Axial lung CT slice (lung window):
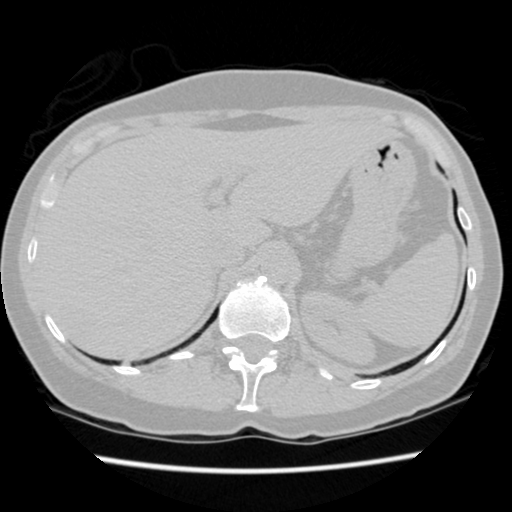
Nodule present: no